Question: I am constructing a btree from some data. Once I construct the btree (i.e. insert all the elements) I no longer insert or remove elements. However the resulting btree is not optimal in a sense that if I can have maximum elements per node very frequently my nodes contain less than n elements (The problem gets worse the bigger is). This is a section from my btree with several hundred elements and equal to 5. The section contains the root node and several the bottom-most nodes

As you can see quite a few of the nodes have less than 5 elements. My question is:
Is there a way to "compact" the btree after its construction so that all (except maybe some of the bottom most nodes) contain exactly elements. What is going to be stored in the nodes as keys will be 32bit values but I can't guarantee they will be inserted in any particular order.
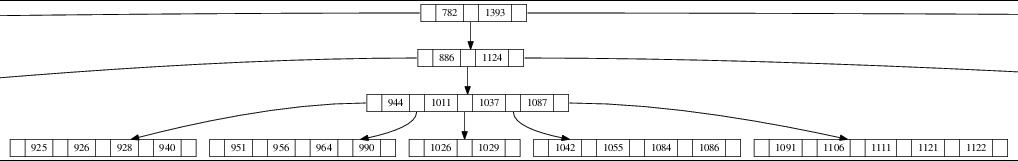
Answer: If the classic approach for obtaining a packed btree is not feasible because the keys/records are not delivered in key order, then there are basically two options:
- -
Building a new btree is simpler and faster, and it can be done 'almost' in-place. The only extra space requirement consists of one page (or page buffer) for each level of the btree, to hold the right spine of the new btree under construction. The pages of the old tree can be recycled for the new tree as soon as they have been emptied.
This scheme is often called the 'pyramid' scheme or 'packing from the bottom up'. Needless to say, it requires that the btree be taken offline completely during packing, or a function that dispatches queries to the correct tree (old or new) depending on the queried key.
Online compaction employs essentially the same logic, only the particulars are a bit different since keys (records) are leeched from right neighbours and not from the input. The tree must be compacted level by level, from the bottom upwards, starting with the left-most leaf:
- - - -
Both schemes - packed building and online compaction - can leave the nodes on the right spine of the tree under-filled or even empty. If that is not desirable then it can be fixed by redistributing keys between the final two nodes of a level. This can be done by invoking the same borrowing/balancing procedure that is used in normal btree operation. Just like the packing and the compacting, this spine rebalancing must be done from the bottom up. I.e. from the right-most leaf upwards to the root.